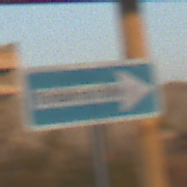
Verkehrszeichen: EinbahnstrasseRechtsweisend
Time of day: SunriseSunset
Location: Roofed (Suburban)
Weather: Clear
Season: NotSpecified
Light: Natural